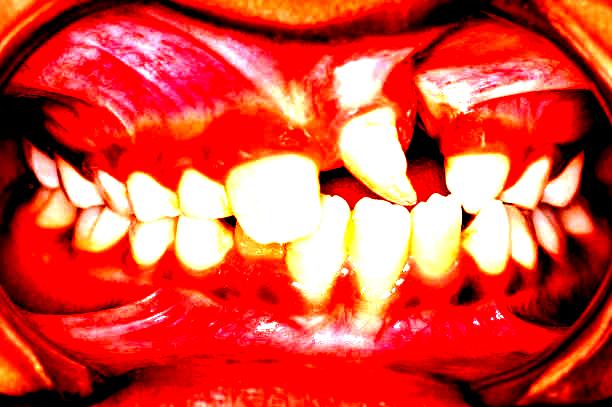
Condition: Gingivitis